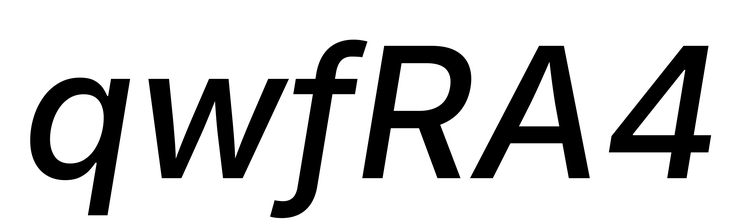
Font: Inter-Italic_Medium_Italic